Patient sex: F
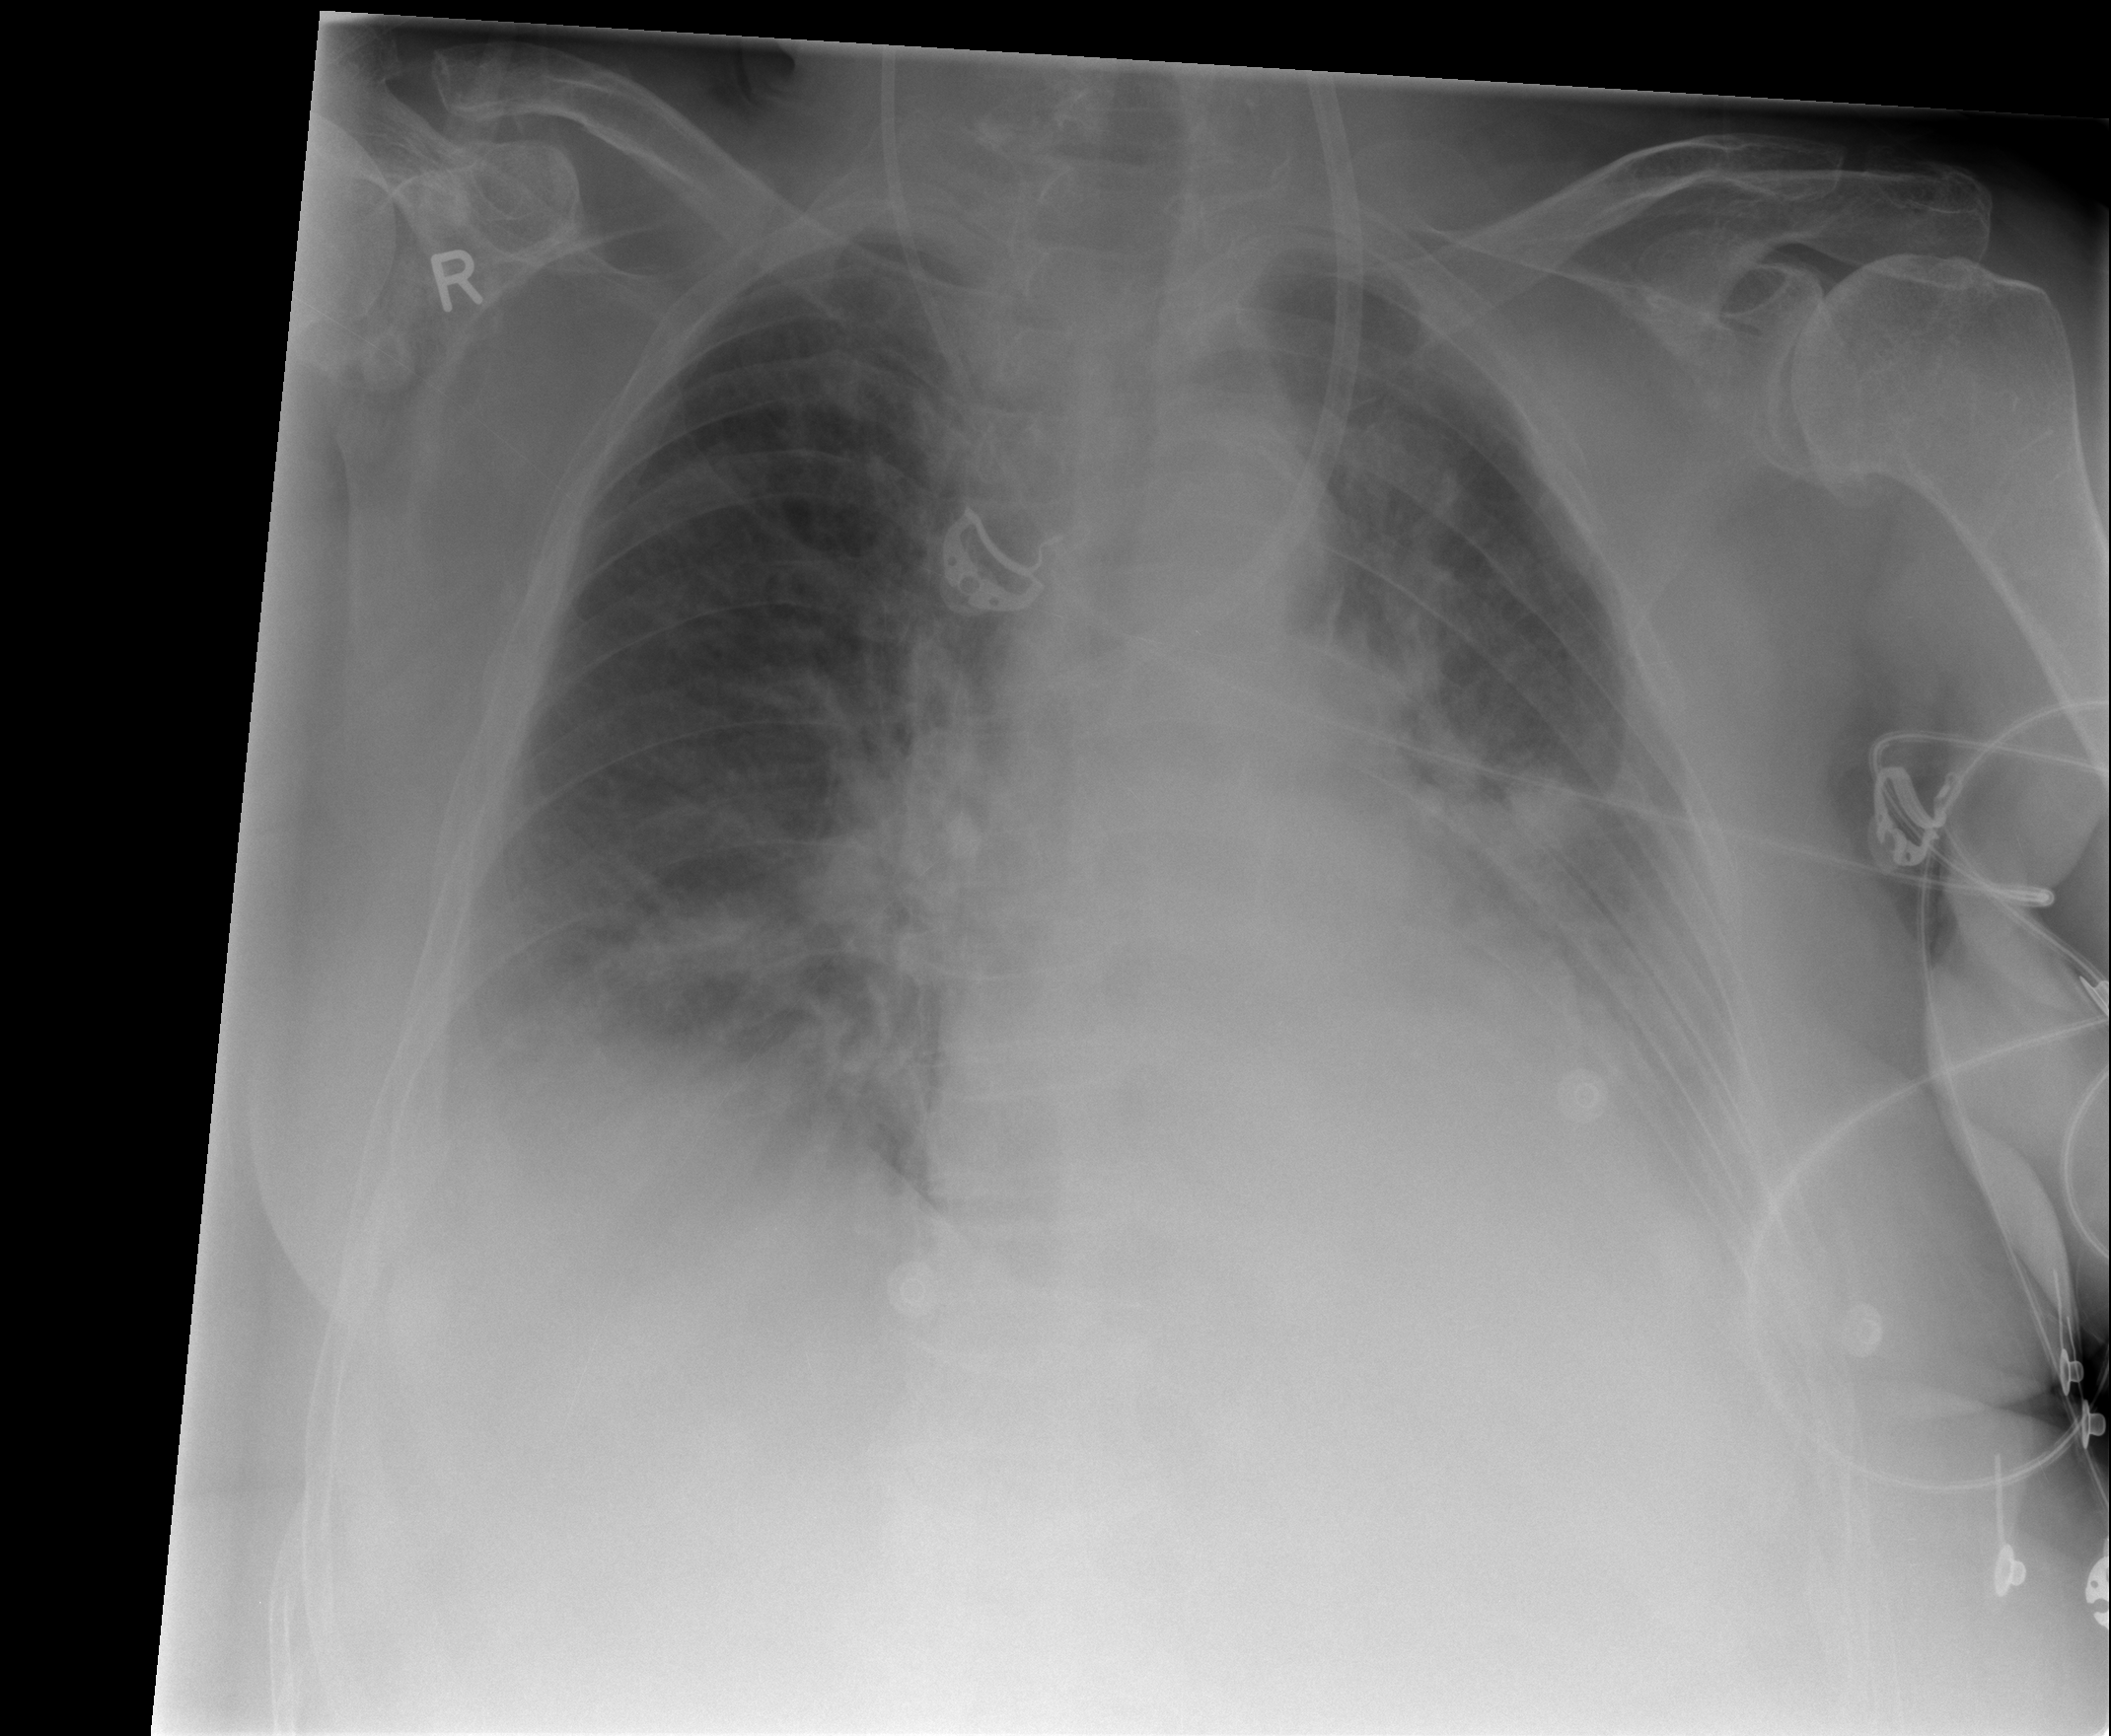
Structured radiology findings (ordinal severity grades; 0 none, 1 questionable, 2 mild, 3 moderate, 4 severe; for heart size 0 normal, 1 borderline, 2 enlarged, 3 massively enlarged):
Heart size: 2
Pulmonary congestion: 3
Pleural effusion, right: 2
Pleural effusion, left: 2
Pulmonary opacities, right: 0
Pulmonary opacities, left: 0
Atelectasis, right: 2
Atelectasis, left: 2